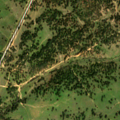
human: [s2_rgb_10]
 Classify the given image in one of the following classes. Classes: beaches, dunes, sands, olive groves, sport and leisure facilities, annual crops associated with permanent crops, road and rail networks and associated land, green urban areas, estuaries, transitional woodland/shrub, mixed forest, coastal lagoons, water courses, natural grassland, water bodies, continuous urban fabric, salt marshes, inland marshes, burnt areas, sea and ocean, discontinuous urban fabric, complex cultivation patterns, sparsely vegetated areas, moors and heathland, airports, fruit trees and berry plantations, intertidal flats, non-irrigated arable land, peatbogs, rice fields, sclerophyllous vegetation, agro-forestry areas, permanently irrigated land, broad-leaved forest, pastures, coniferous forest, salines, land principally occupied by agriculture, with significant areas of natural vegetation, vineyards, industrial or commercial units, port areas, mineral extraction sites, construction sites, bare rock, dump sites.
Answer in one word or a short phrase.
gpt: pastures, agro-forestry areas